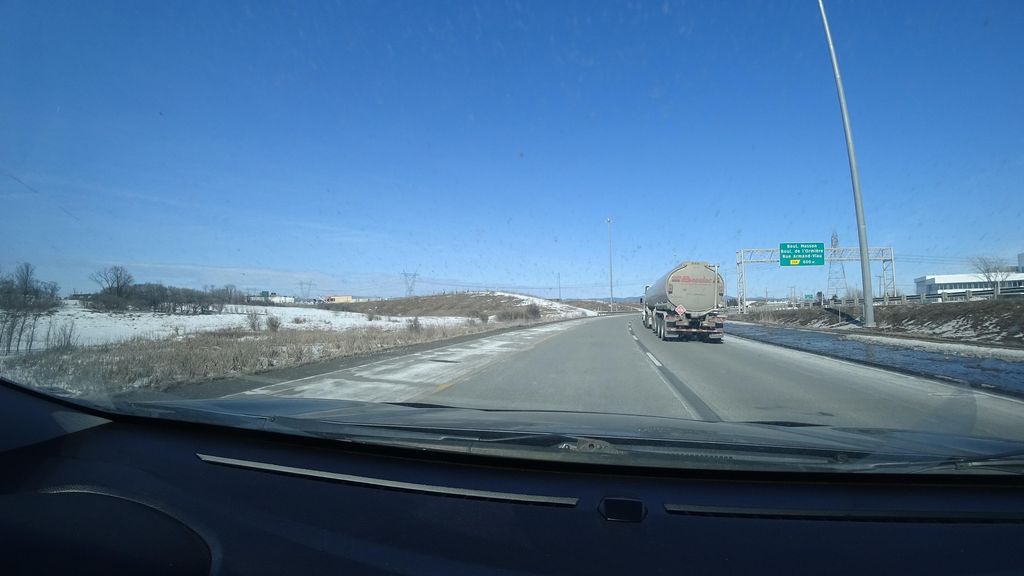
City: quebec_city